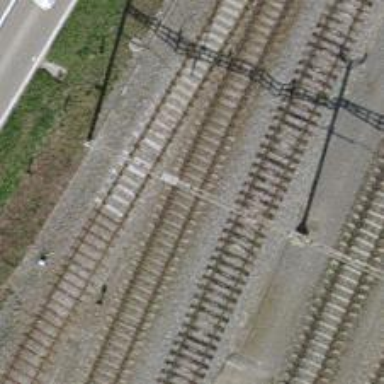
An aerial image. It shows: Single-track electrified railway with contact line.